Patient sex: F
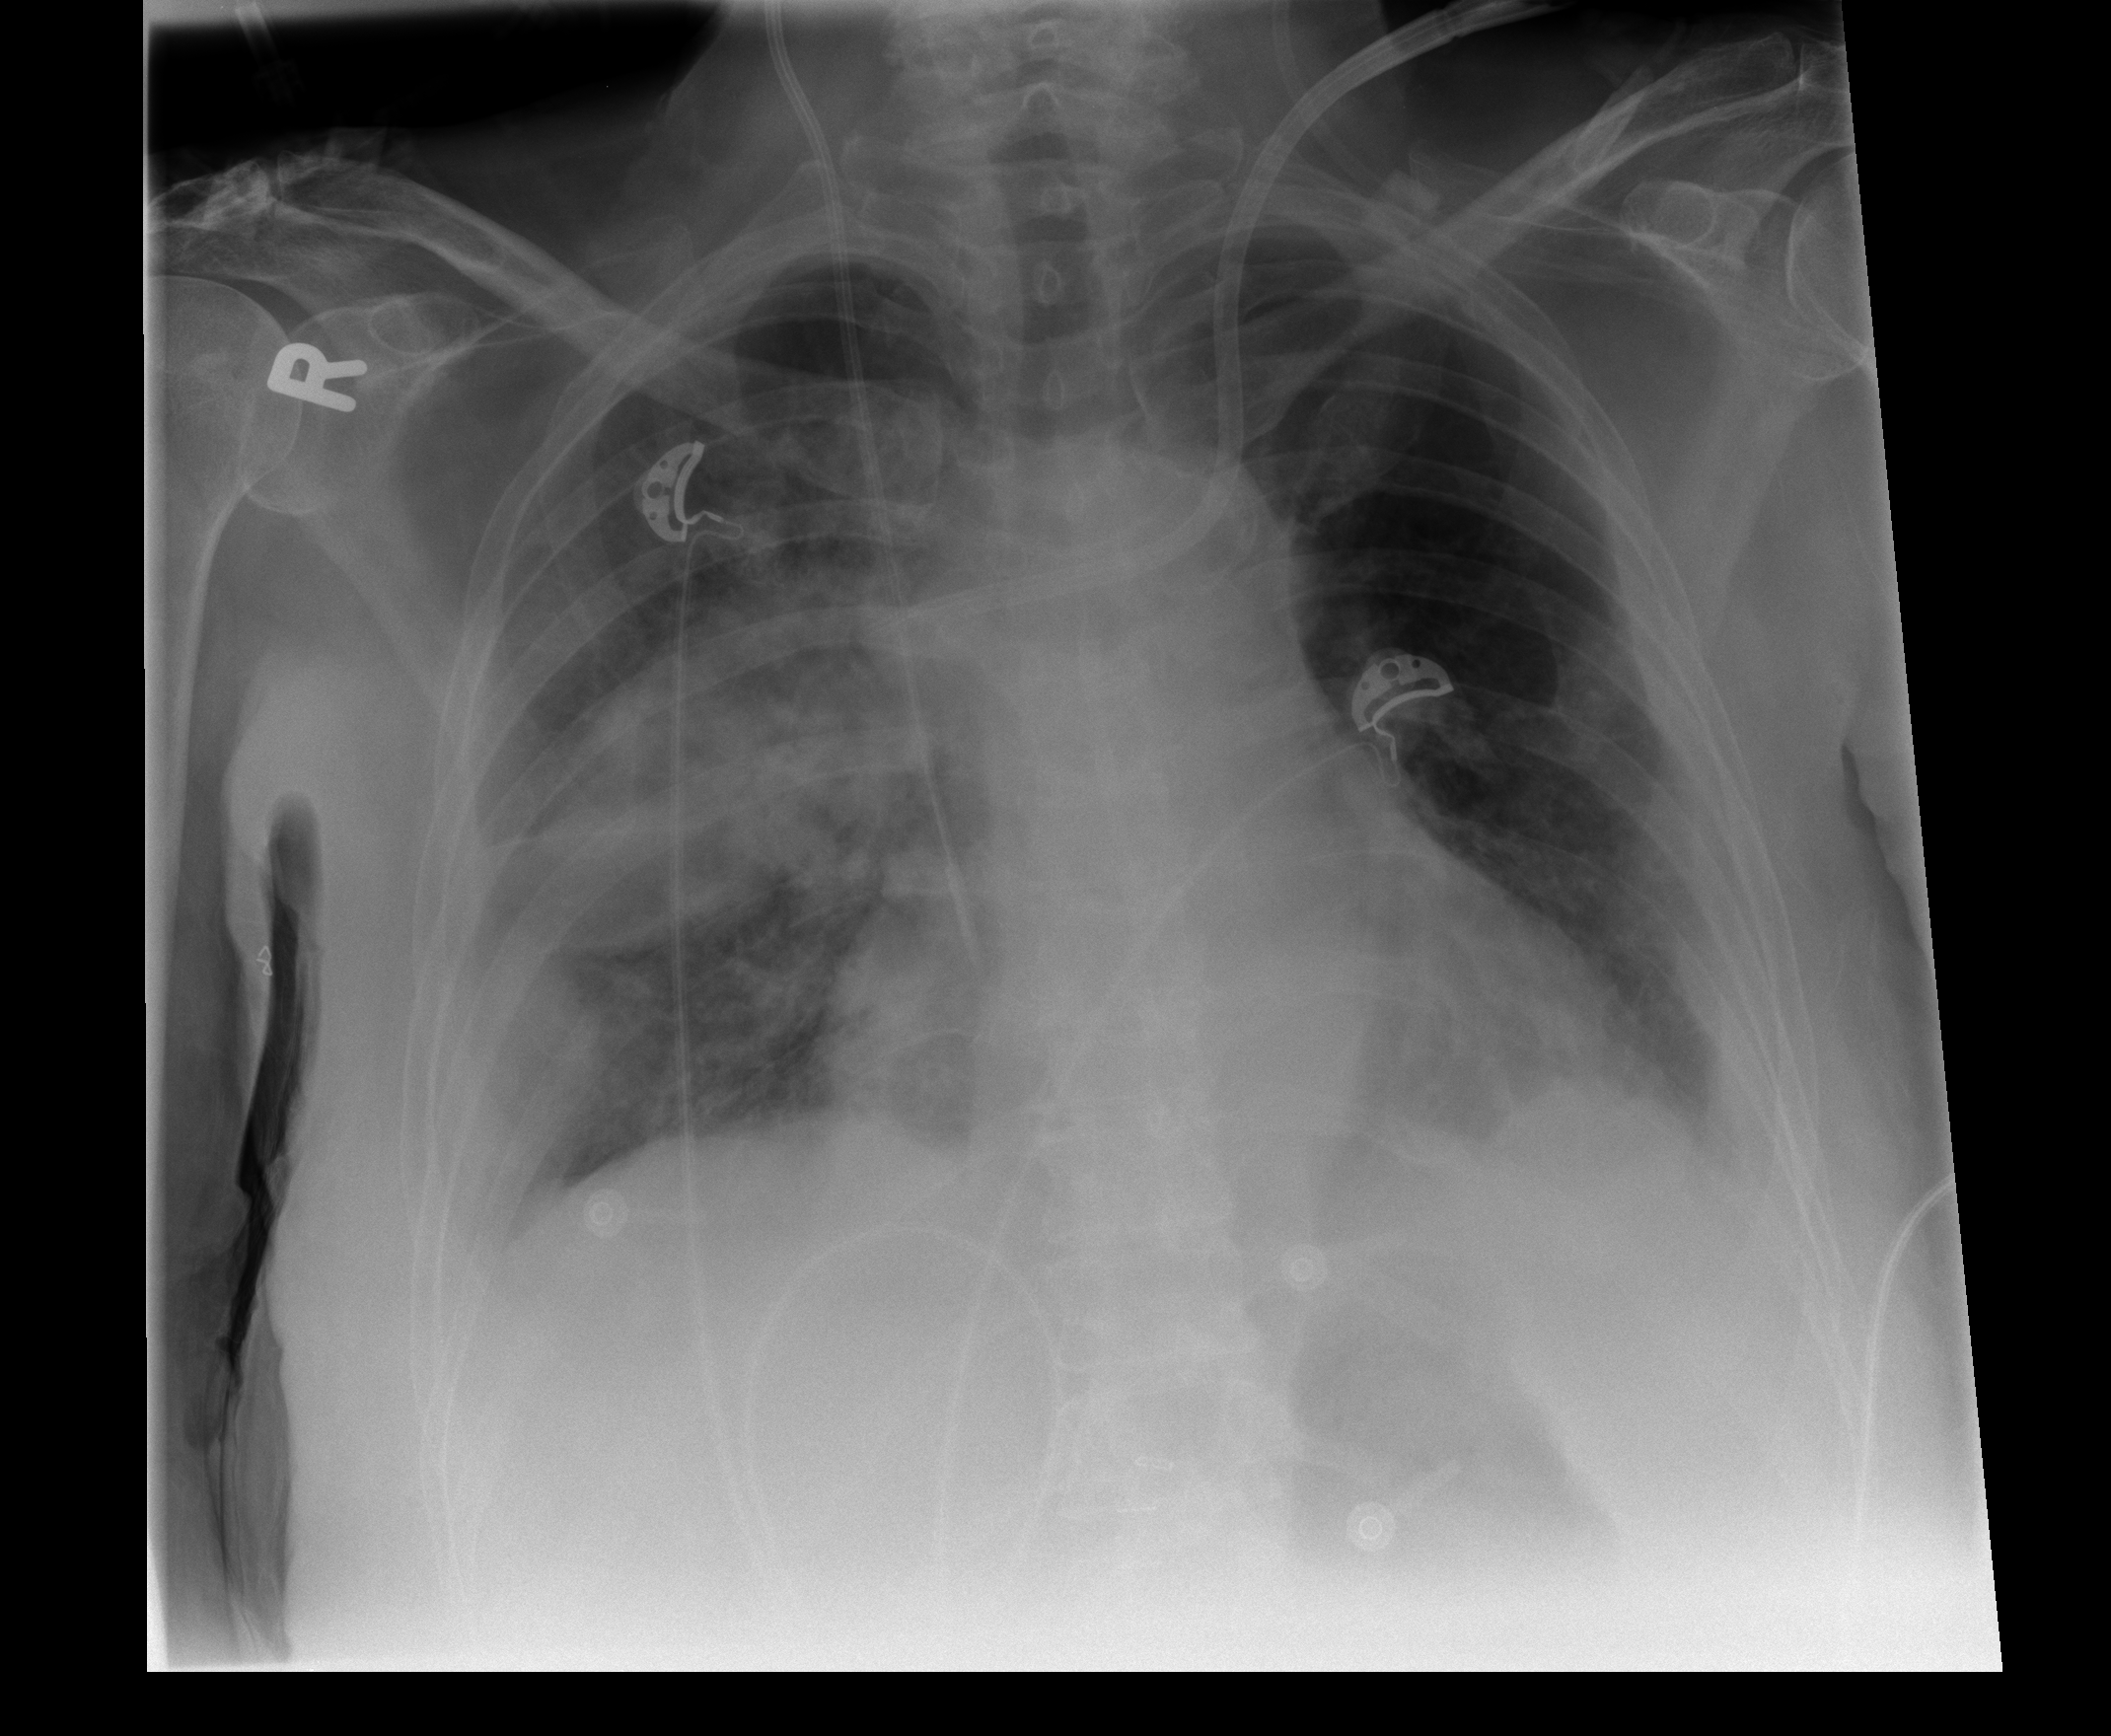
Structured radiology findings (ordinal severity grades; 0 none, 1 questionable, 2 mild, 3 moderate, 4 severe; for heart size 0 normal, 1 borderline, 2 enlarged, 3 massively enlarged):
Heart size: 1
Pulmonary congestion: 0
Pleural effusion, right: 2
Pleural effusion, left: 2
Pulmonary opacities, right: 2
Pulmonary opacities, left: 2
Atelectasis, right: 2
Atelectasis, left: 2